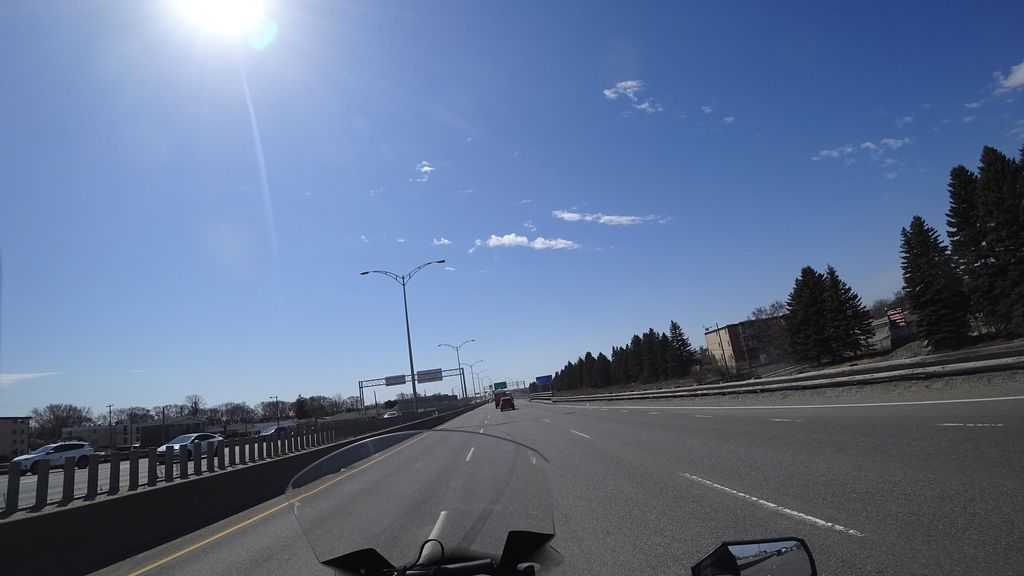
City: quebec_city